Question: I am currently working with css sprite images for my site. But I am running into css styling issues. I have 6 categories with each having an image beside. When applying the image sprite I get repeated images of the same object.
How can I get each category with their respective image through css & sprite? If you like to look at the live examples below are the links.(ps sorry for the horrible html structure)
Thank you
<URL>
<URL>

'''
<style>
#index_categories {
background: #fff;
float: left;
width: 255px;
height: 125px;
margin: 10px 15px 10px 40px;
padding: 5px;
font-size: 97%;
vertical-align: middle;
background: url( http://webprolearner2346.zxq.net/css-test/images/categories.png) no-repeat top left;
}
.index_thumb {
padding: 5px;
}
.index_categories_list {
text-indent: 5px;
padding-left: 10px;
}
.index_cat {
list-style-type: none;
}
#listing {
background: #fff;
width: 95%;
height: 115px;
padding: 10px;
margin-bottom: 10px;
margin-right: 5px;
margin-left: 5px;
margin-top: 5px;
}
.listing_pic {
float: left;
padding: 10px;
}
#whitebox {
background: #fff;
width: 95%;
min-height: 200px;
padding: 10px;
margin-bottom: 10px;
margin-right: 5px;
margin-left: 5px;
margin-top: 5px;
}
.sprite-books{ background-position: 0 0; width: 87px; height: 87px; }
.sprite-tshirt{ background-position: 0 -137px; width: 87px; height: 87px; }
.sprite-stereo{ background-position: 0 -274px; width: 83px; height: 83px; }
.sprite-chair{ background-position: 0 -407px; width: 87px; height: 87px; }
.sprite-key{ background-position: 0 -544px; width: 83px; height: 83px; }
.sprite-cake{ background-position: 0 -677px; width: 87px; height: 87px; }
</style>
'''
'''
<div class="contentPost" style="height:900px;">
<div id="index_categories" class="sprite-books">
<h3><a class="frontLinks" href="#">Category 1</a></h3>
<ul class="index_cat">
<li><a href="#">Books</a></li>
</ul>
</div>
<div id="index_categories " class="sprite-stereo">
<h3><a class="frontLinks" href="#">Category 2</a></h3>
<ul class="index_cat">
<li><a href="#">Stereo</a></li>
</ul>
</div>
<div id="index_categories" class="sprite-chair">
<h3><a class="frontLinks" href="#">Category 3</a></h3>
<ul class="index_cat">
<li><a href="#">Chair</a></li>
</ul>
</div>
</div>
'''
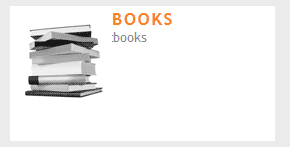
Answer: <URL>.
Your problem looks like the CSS Styling. But if you want to use sprites, you need one master image (sprite.png) having transparent background and having width of x*n (where 'X'= width of your one div/category, as you shown in 'Desired Outcome' in your question. 'N'= number of total images, 6 here.) The height of 'sprite.png' should be equal to the tallest of your images.
So, copy all your images 'stero.png', 'books.png' into a new 'sprite.png' as described above.
Then you could use following
'''
<div id="wrapper">
<div class="row">
<div id="books" class="cell">
</div><!--//books-->
<div id="stereo" class="cell">
</div><!--//stereo-->
<div id="pen" class="cell">
</div><!--//pen-->
</div><!--//row-->
<div class="row">
<div id="mag" class="cell">
</div><!--//mag-->
<div id="bag" class="cell">
</div><!--//bag-->
<div id="paper" class="cell">
</div><!--//paper-->
</div><!--//row-->
</div><!--//wrapper-->
'''
'''
#wrapper{
margin: 5px auto; // to center the div on page
width: 80%;
}
.row{ //stack'em in 3x2 grid
clear:both;
}
.cell{
background-color: #fefefe;
background-url: images/sprite.png; //Set common background UR
float: left; //stack each other to left
height: 15px; //desired height
width: 30px; //desired width
border: 3px solid #c3c3c3; //set border
}
//set specific background-position for each div
//(Remember we are using same image for all these divs?
#books{ background-position: -0px -0px; } //image starts at top:0, left:0px
#stereo{ background-position: -0px -30px; } //image starts at top:0, left:30px
#pen{ background-position: -0px -60px; } //image starts at top:0, left:60px
#mag{ background-position: -0px -90px; }
#bag{ background-position: -0px -120px; }
#paper{ background-position: -0px -150px; }
'''
You could also use your existing 6 images to achieve your desired result. Just set a required height,width of the div. Set 'background-position:top-left;'. If the image is smaller that the div's dimensions, the image will be placed in top-left corner.
Ok, saw your live-page's code. You already are using a sprite file.
From seeing your 'How It looks' & 'Desired' pages, looks like you want to add that extra white-space around the right-bottom side of image. Right?? If yes, you could add the required white-space in the categories.png and use 'background-position:top-left;' in CSS. It will prevent the image to repeat in the horizontal side.